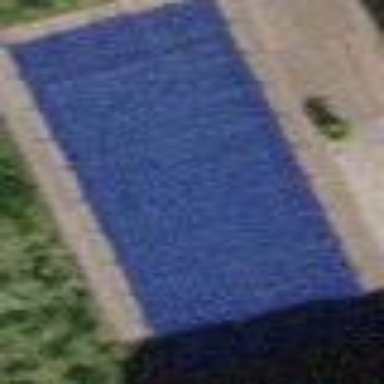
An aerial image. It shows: Swimming pool located in leisure land.